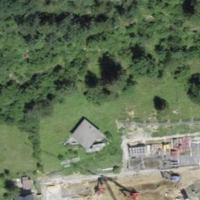
EUNIS habitat code: 55
Species observed at this site:
Aglais urticae